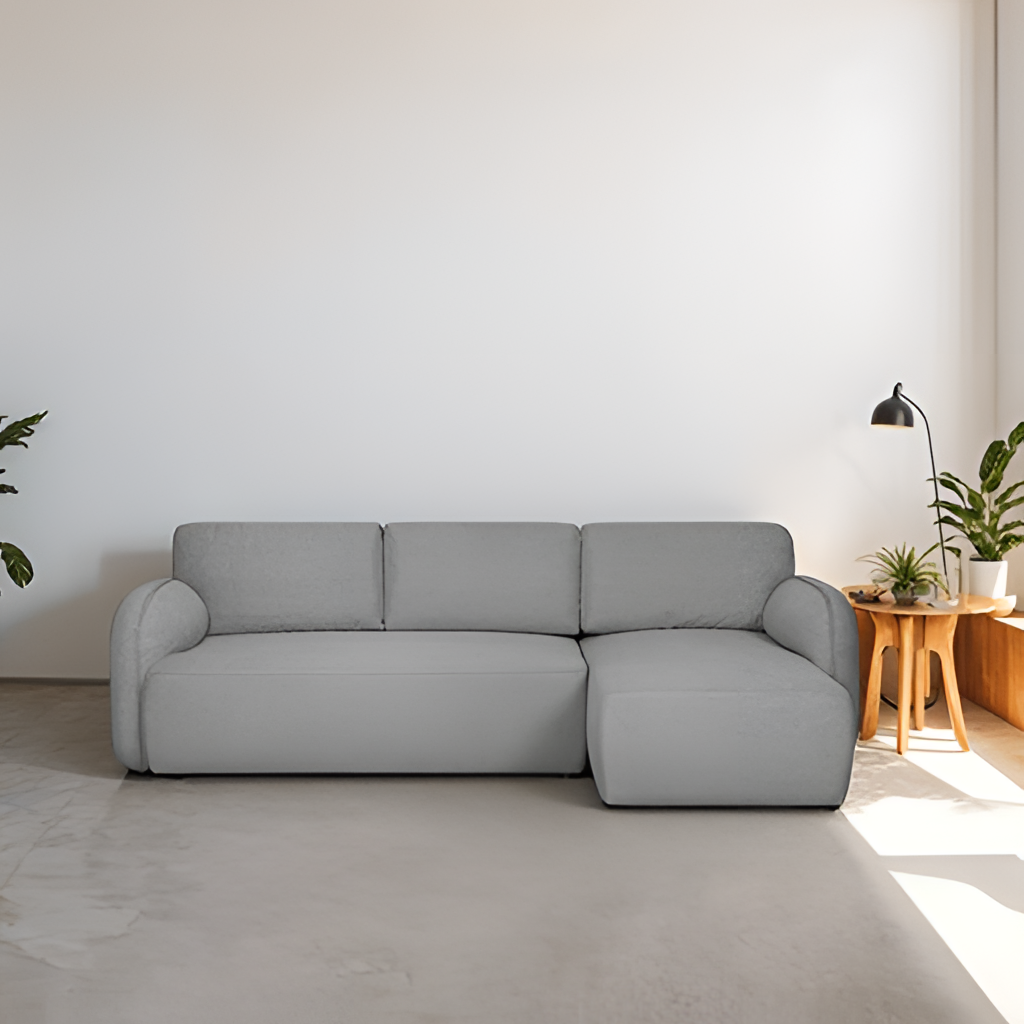
gray fabric sectional sofa, living room, gray concrete flooring, with smooth pattern, paint wallpaper, with solid pattern, modern